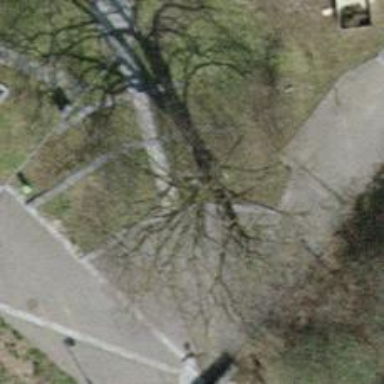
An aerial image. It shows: Urban tree adds touch of nature to the surroundings.